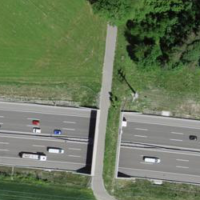
EUNIS habitat code: 57
Species observed at this site:
Corvus frugilegus